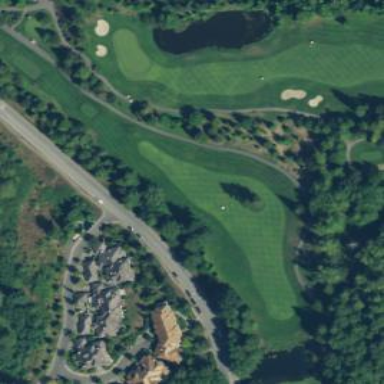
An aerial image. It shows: Area of rough grass used for golf.